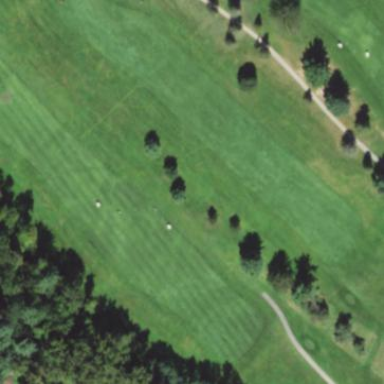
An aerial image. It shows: Golf pitch for leisure land.